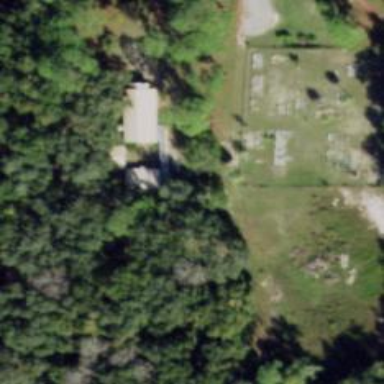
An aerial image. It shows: Grave yard.